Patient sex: M
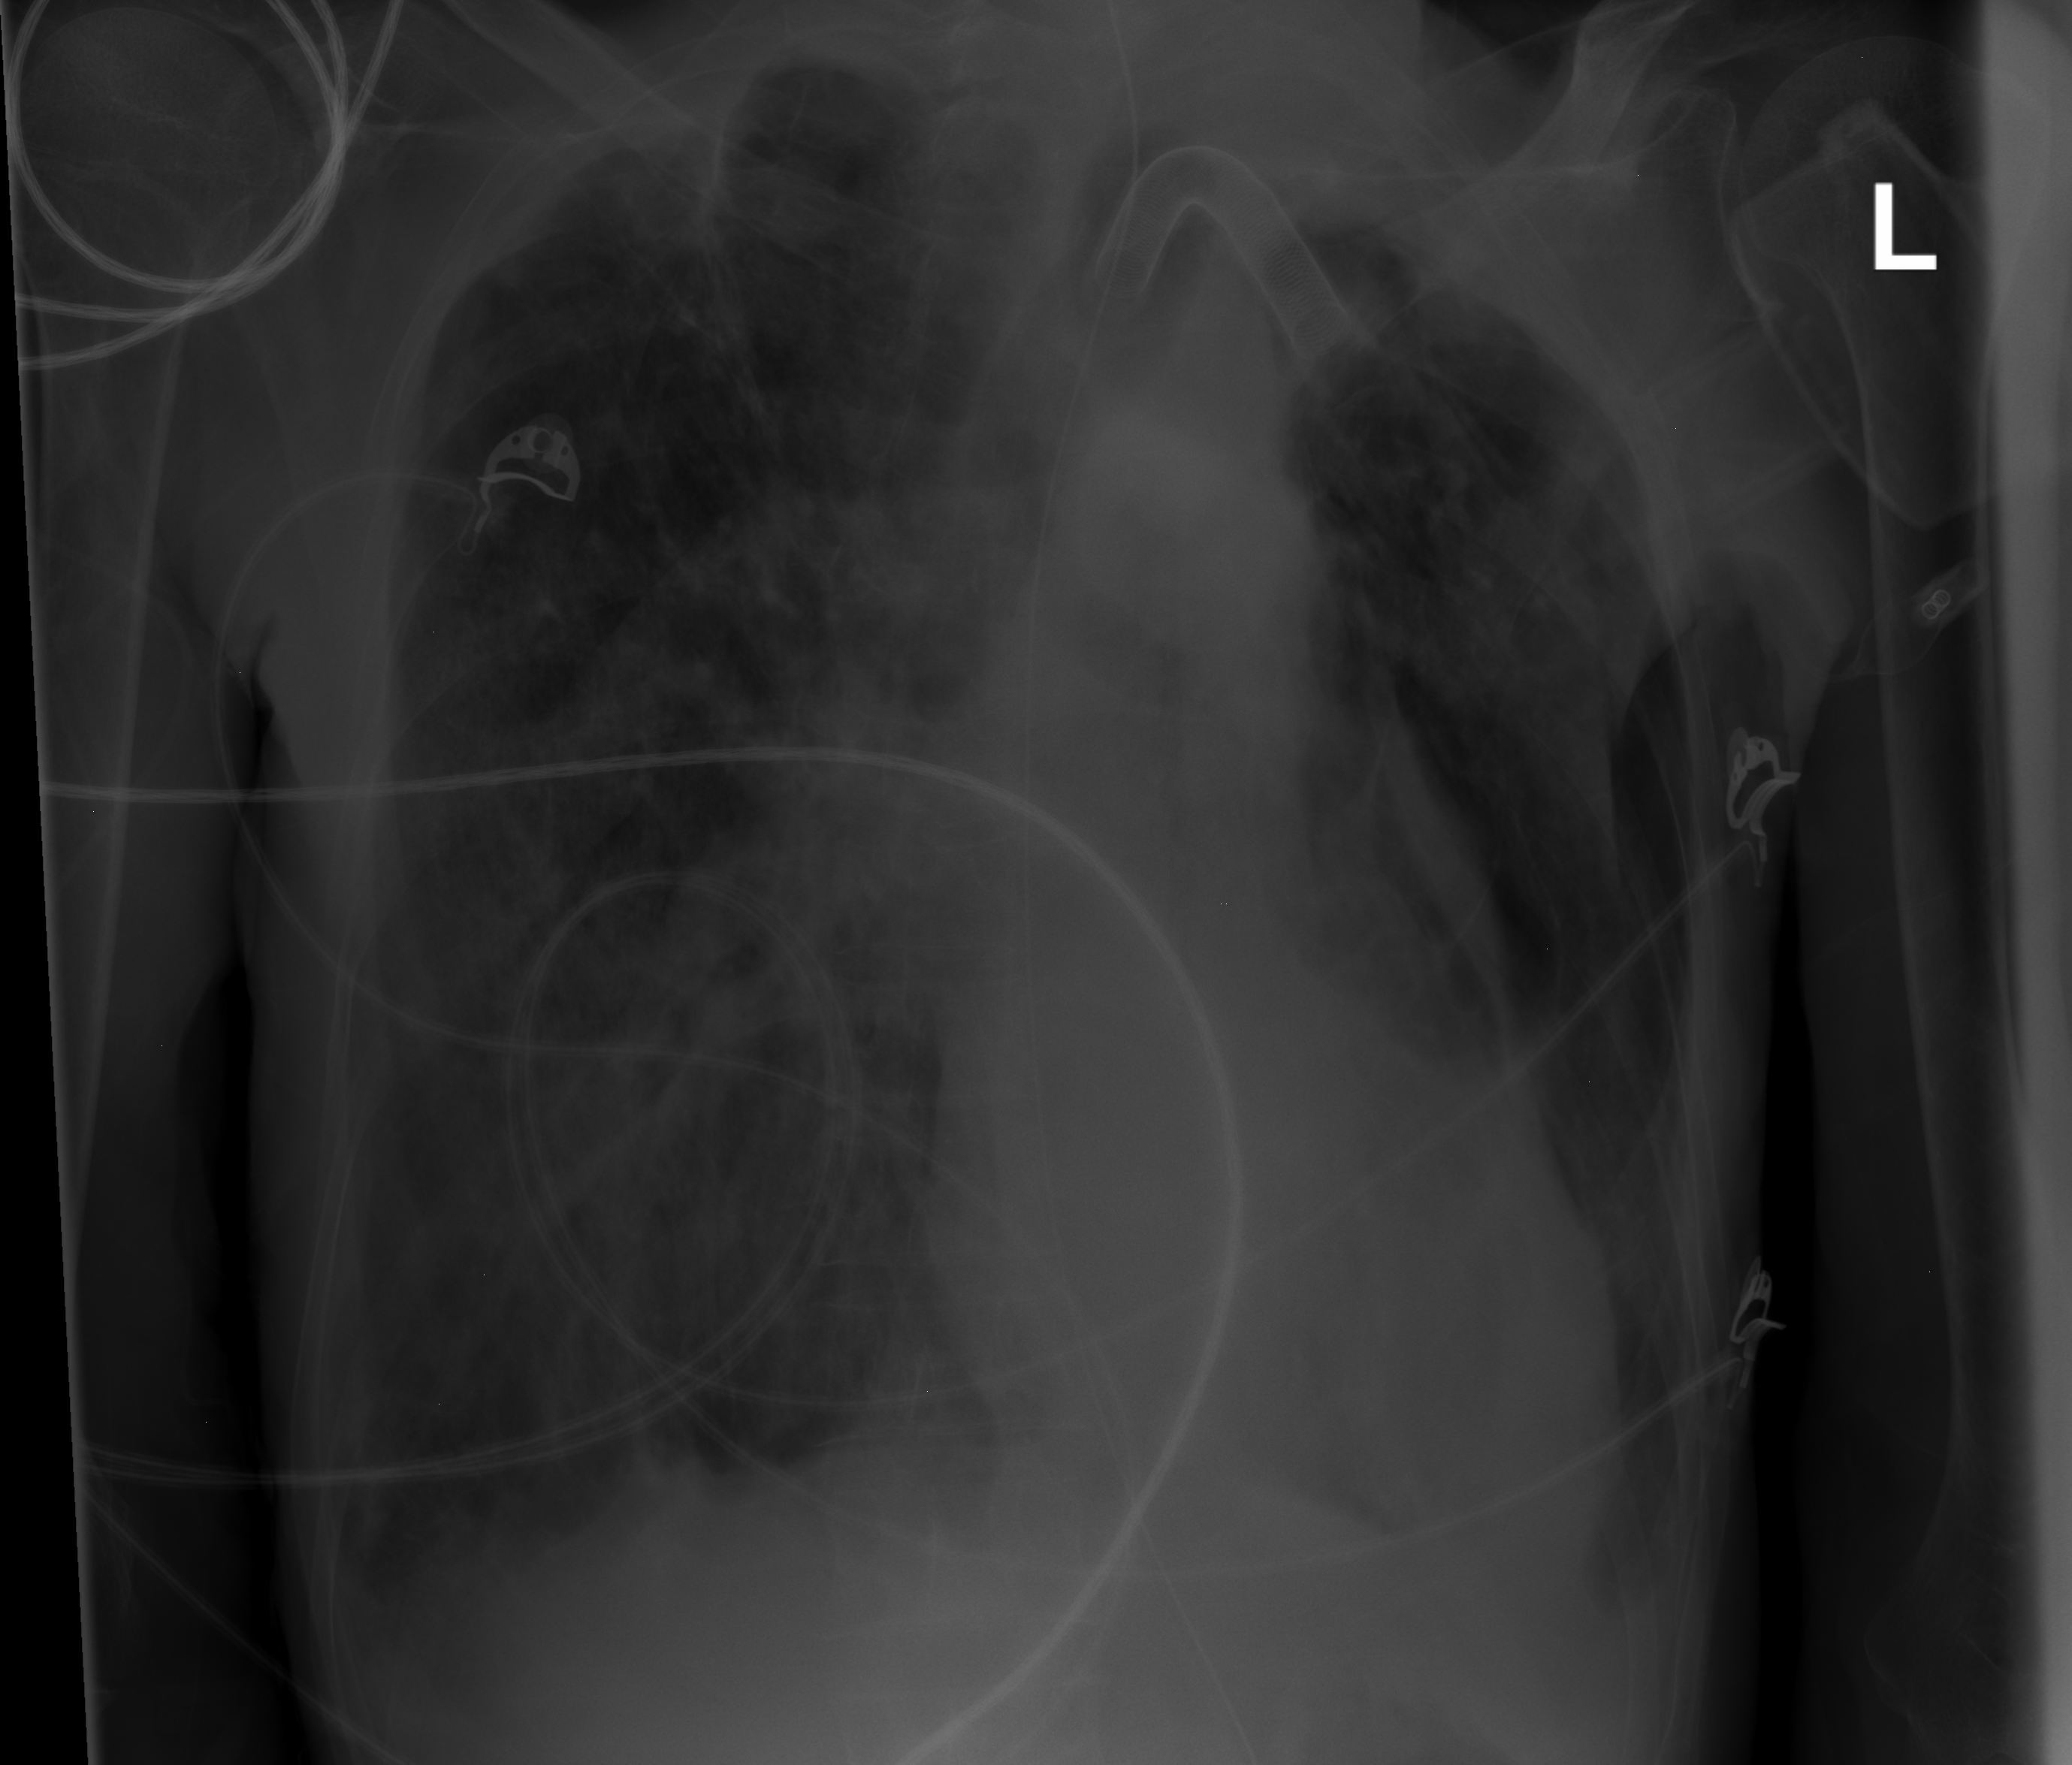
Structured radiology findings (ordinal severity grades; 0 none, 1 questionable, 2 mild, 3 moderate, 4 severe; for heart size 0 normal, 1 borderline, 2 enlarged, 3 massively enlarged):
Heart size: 0
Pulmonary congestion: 0
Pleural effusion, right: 2
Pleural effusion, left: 1
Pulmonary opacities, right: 3
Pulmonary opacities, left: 1
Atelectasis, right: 2
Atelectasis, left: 1